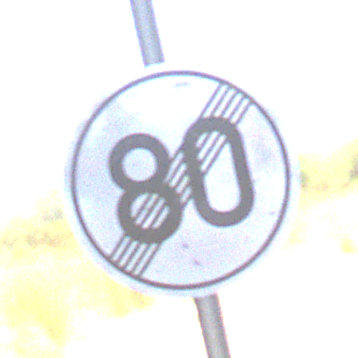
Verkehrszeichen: EndeGeschwindigkeit80
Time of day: Midday
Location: Roofed (Underpass)
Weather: Clear
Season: NotSpecified
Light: Natural